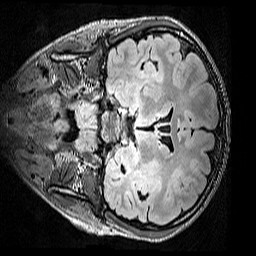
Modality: FLAIR
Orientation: coronal
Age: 11
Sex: male
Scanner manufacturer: siemens
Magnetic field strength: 3 T
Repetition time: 5 s
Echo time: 0.388 s